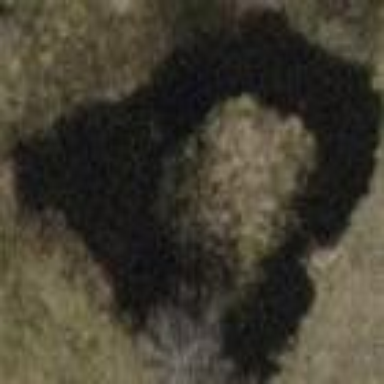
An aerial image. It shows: Pond surrounded by natural water.